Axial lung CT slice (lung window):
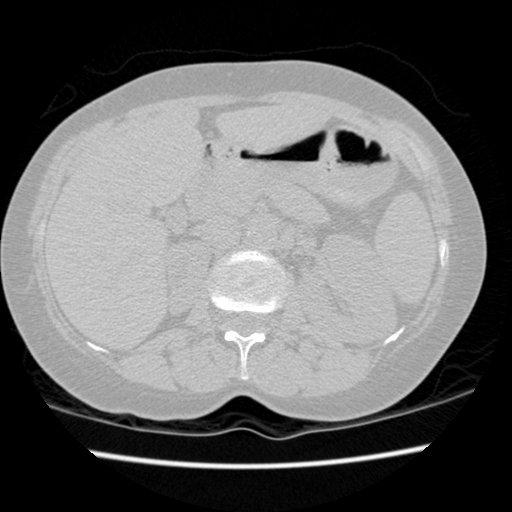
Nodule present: no